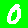
Digit: 0